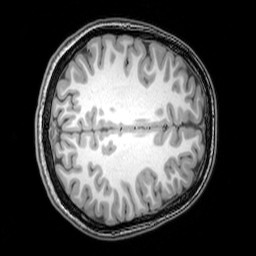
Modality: T1w
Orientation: axial
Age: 21
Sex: female
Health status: healthy
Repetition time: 0.081 s
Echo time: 0.037 s